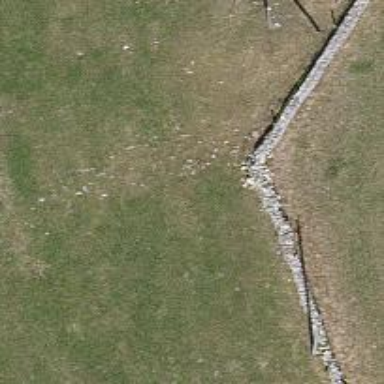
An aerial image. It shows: Wall made of dry stone.